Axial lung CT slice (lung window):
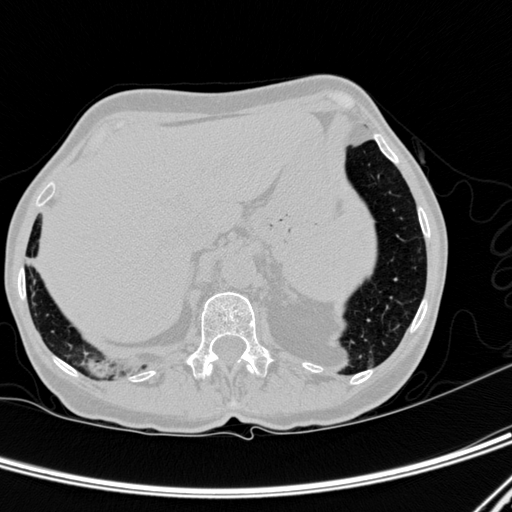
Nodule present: no